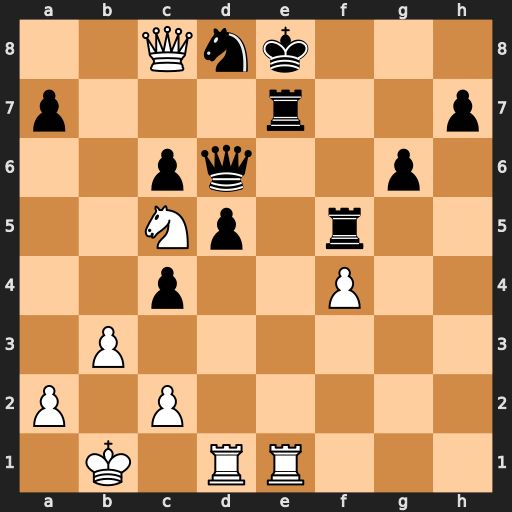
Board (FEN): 2Qnk3/p3r2p/2pq2p1/2Np1r2/2p2P2/1P6/P1P5/1K1RR3
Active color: w
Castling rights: -
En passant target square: -
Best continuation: Nb7 Qd7 Rxe7+ Kxe7 Re1+